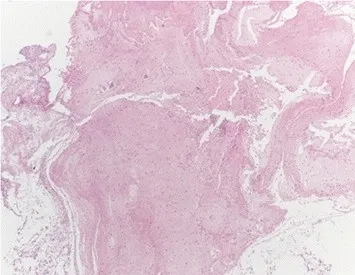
At histologic examination, the plug consisted mainly of fibrin mixed with some mucus, scattered inflammatory cells, and some small aggregates of bronchial cells. Haematoxylin-Eosin, 40X.
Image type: pathology (h&e)